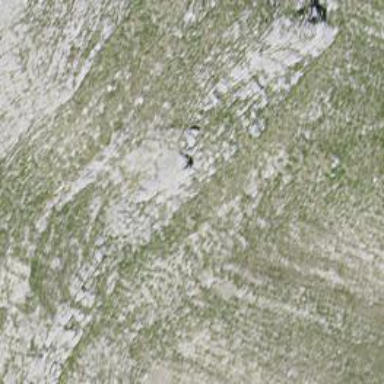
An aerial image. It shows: Natural cliff.